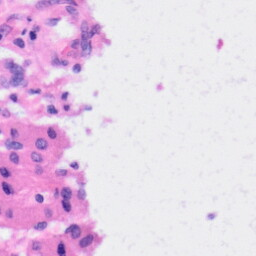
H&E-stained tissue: Liver